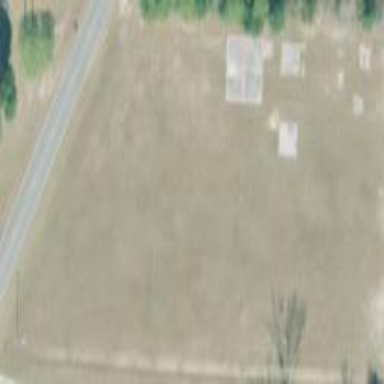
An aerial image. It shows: Cemetery.